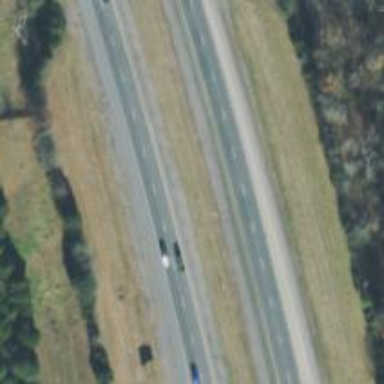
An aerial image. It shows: Motorway.